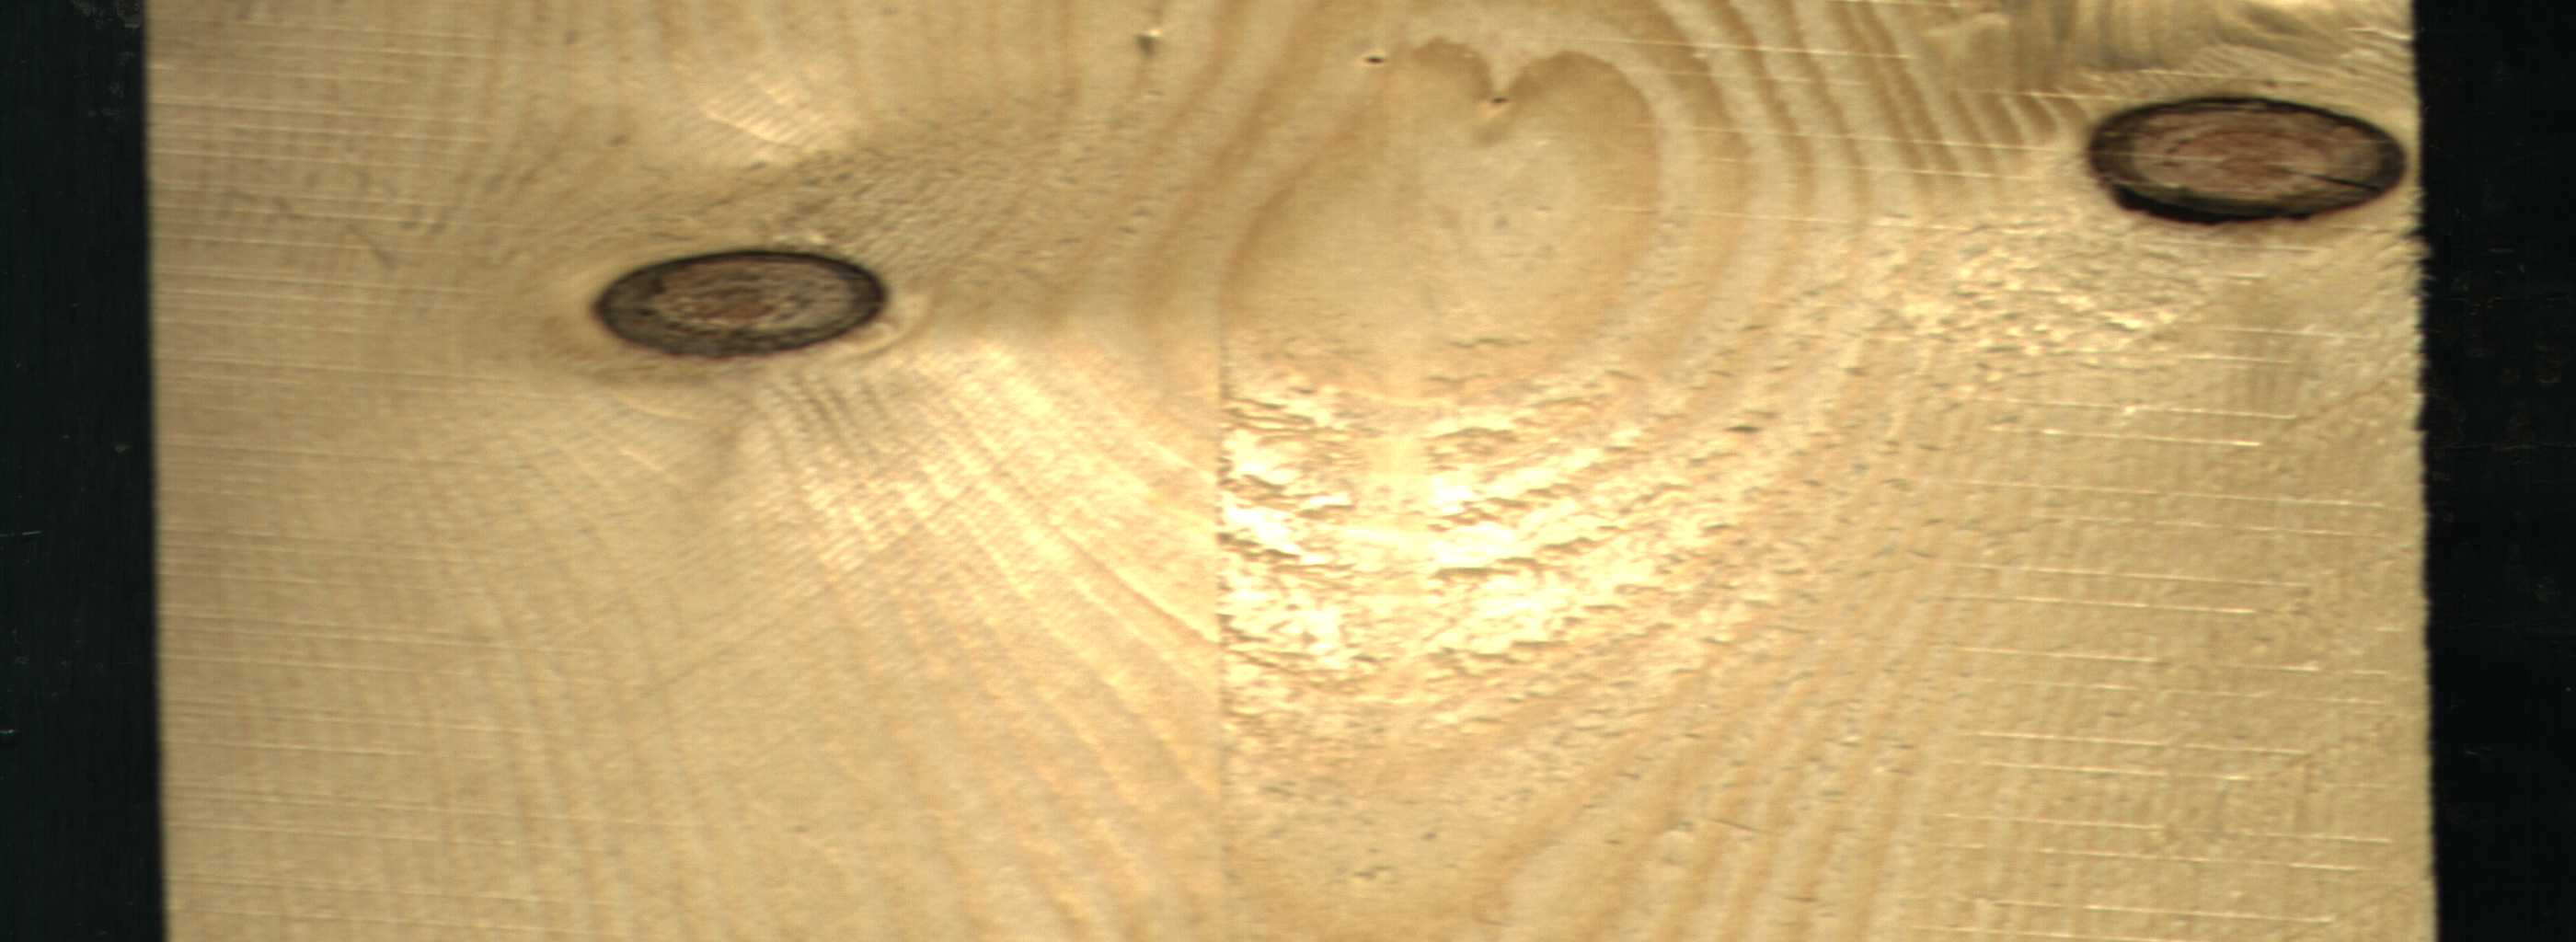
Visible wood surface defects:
Dead_Knot
Dead_Knot